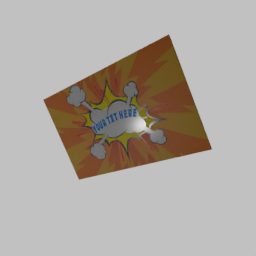
Label: decoration